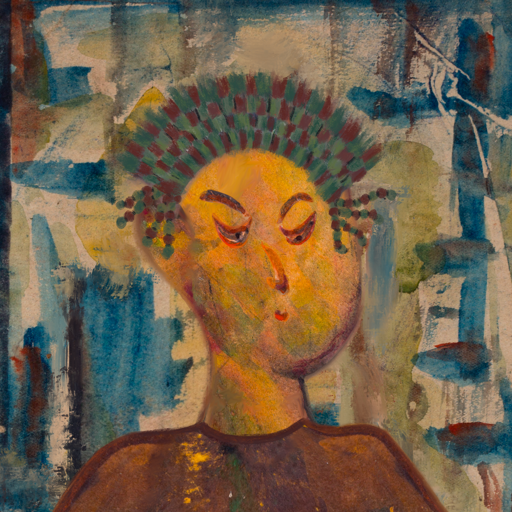
Background: Orphan, Head And Neck Side: Gypsy_Mother, Face Side: Hypocrite, Bust: Comrade, Hair Side: Blank, Head Accessory: After_Raid_Crown, Second Necklace: Blank, Necklace: Blank, Baby: Blank